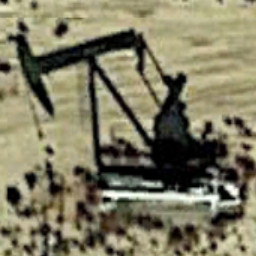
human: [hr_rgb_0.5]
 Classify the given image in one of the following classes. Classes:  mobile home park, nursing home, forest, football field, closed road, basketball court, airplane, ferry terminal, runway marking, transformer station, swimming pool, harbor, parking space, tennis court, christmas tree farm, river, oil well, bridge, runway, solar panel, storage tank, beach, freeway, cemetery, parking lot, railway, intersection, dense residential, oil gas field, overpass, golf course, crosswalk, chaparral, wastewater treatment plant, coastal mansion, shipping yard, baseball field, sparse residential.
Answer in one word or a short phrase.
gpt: oil well